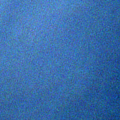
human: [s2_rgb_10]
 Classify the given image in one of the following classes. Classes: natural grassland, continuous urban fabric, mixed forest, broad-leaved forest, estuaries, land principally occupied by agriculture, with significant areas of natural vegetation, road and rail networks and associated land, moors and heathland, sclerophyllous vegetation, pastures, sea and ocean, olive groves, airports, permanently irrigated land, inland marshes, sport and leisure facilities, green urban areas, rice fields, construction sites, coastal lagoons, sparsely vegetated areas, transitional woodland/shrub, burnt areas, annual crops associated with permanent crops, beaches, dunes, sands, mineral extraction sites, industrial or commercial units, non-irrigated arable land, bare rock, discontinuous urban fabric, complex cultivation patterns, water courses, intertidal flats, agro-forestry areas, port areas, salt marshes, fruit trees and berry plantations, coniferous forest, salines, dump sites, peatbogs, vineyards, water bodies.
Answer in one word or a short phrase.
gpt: sea and ocean